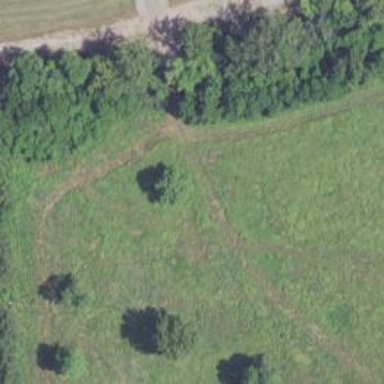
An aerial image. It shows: Disc golf hole.